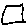
Label: square